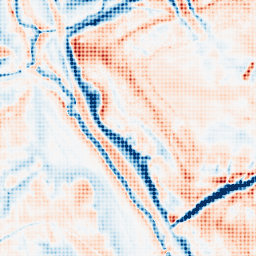
Category: edge_preserving
Decomposition family: guided
Decomposition parameters: radius: 8
eps: 1
Upsampling method: sinc_blackman
Upsampling parameters: scale: 4
kernel_size: 4
Upsampling scale: 4